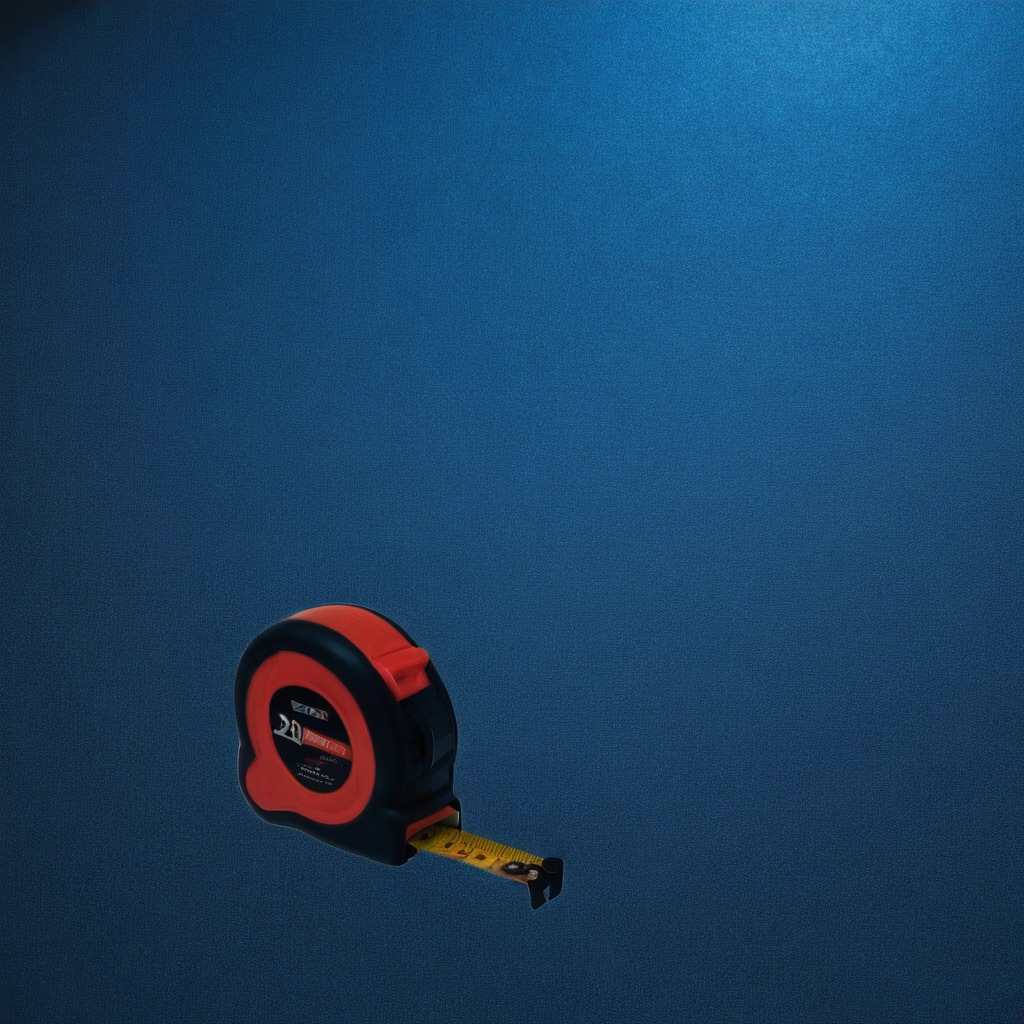
A measuring tape is lying on a clean granite tabletop covered with a blue rubber mat inside a workshop under bright overhead lighting crisp shadows high clarity worn but beneath the mat.